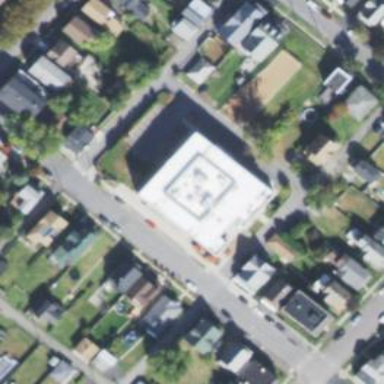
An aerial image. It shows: School building.